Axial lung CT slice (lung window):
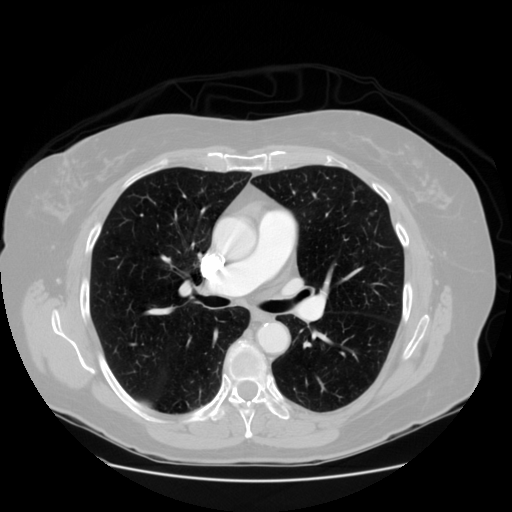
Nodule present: yes
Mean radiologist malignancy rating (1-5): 2.5